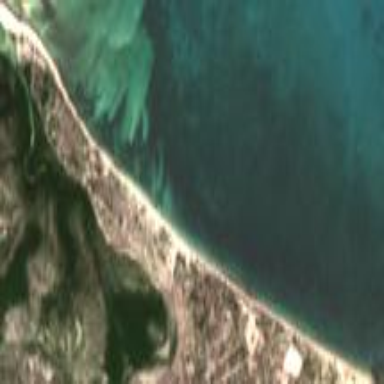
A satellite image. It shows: Beautiful beach with natural surroundings.